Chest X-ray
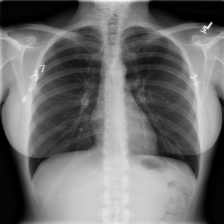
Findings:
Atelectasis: negative
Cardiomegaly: negative
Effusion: negative
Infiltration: negative
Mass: positive
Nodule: negative
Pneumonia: negative
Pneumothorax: negative
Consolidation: negative
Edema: negative
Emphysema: negative
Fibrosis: negative
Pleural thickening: negative
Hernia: negative